Question: I've got a table with some factors that I need to incorporate into a Java program. At first I was thinking of hardcoding the number but it seems like a pain trying to create a data structure that will fit the factors. So I wanted to ask around and see if it would be better to implement this as reference data in a database, a flat file or in java. The number would change every six months and would be used for mathematical computations.
Thoughts?

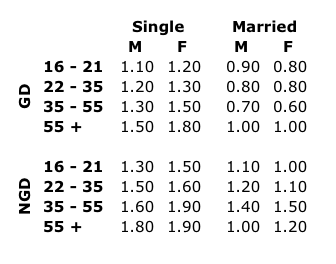
Answer: You would have to create a data structure to contain the data regardless of how you store them. But the data structure for this kind of data does not have to be complex. It is just a list of values with attributes. You don't have to store them in a complex table-like structure.
Loading the data from a flat text file would also be quite easy when representing the data as a single list.
'''
public class DataTable {
private List<Entry> table = new ArrayList<Entry>();
public double getValue(Sex sex, MaritalStatus maritalStatus, AgeInterval ageInterval, Type type) {
for (Entry entry : table) {
if (entry.sex == sex && entry.maritalStatus == maritalStatus && entry.ageInterval == ageInterval && entry.type == type) {
return entry.value;
}
}
throw new IllegalArgumentException("Unknown value");
}
public void load(String filename) {
try {
BufferedReader reader = new BufferedReader(new InputStreamReader(new FileInputStream(filename)));
String line;
while ((line = reader.readLine()) != null) {
StringTokenizer t = new StringTokenizer(line, ":");
table.add(new Entry(
Sex.valueOf(t.nextToken()),
MaritalStatus.valueOf(t.nextToken()),
AgeInterval.valueOf(t.nextToken()),
Type.valueOf(t.nextToken()),
Double.valueOf(t.nextToken())));
}
} catch (IOException e) {
throw new IllegalStateException("Failed to read the data file", e);
}
}
}
enum Sex {M, F}
enum MaritalStatus {SINGLE, MARRIED}
enum AgeInterval {I16_21, I22_35, I35_55, I55}
enum Type {GD, NGD} // Whatever this is ...
class Entry {
Sex sex;
MaritalStatus maritalStatus;
AgeInterval ageInterval;
Type type;
double value;
Entry(Sex sex, MaritalStatus maritalStatus, AgeInterval ageInterval, Type type, double value) {
this.sex = sex;
this.maritalStatus = maritalStatus;
this.ageInterval = ageInterval;
this.type = type;
this.value = value;
}
}
'''
The data file would look like this:
'''
M:SINGLE:I16_21:GD:1.10
F:SINGLE:I16_21:GD:1.20
...
'''